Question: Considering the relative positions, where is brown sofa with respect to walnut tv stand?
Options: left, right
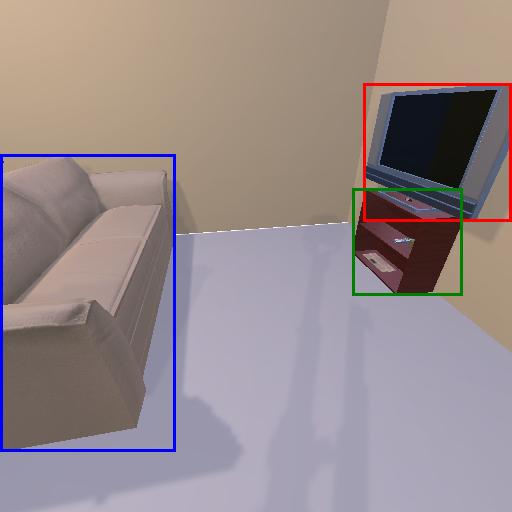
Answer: left